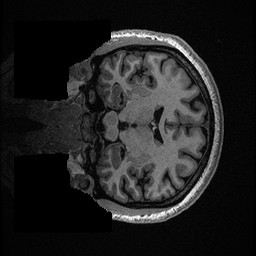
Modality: T1w
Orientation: coronal
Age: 25
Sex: female
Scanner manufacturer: ge
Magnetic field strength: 3 T
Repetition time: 0.006952 s
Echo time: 0.00292 s